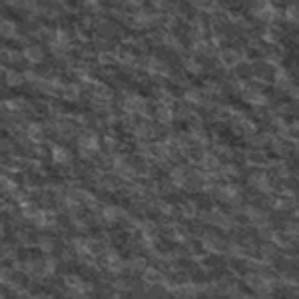
Label: frost